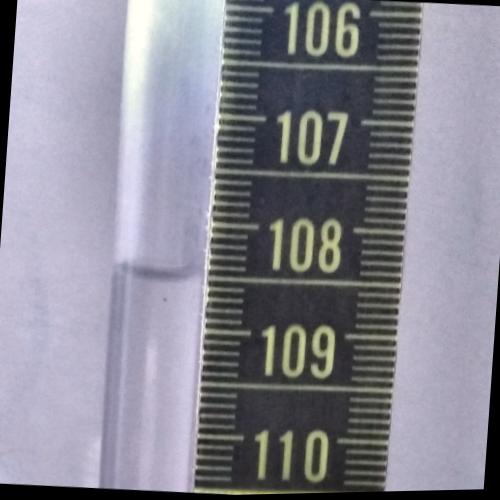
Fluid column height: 108.5 cm